Question: Now I'm analyzing the UVM code as below for studying.
'''
// UVM run_phase()
task run_phase(uvm_phase phase);
forever begin
// send the item to the DUT
send_to_dut(req);
end
endtask : run_phase
task send_to_dut(uart_frame frame);
endtask : send_to_dut
'''

But I'm confused that how 'send_to_dut(req)''s req argument can pass to the 'send_to_dut(uart_frame frame)''s 'uart_frame frame'? It's quite confusing.
> req --> uart_frame frame
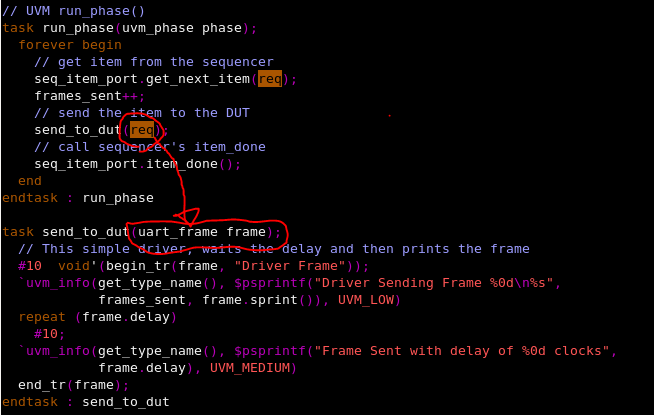
Answer: It works because the in this case is a class . And a handle is a reference to a class object. So you are passing a reference by value. See <URL>for more details